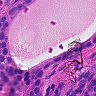
Metastatic tissue present: yes